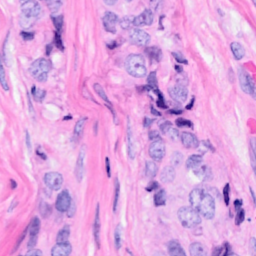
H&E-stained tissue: Breast